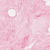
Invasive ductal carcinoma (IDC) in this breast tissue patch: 0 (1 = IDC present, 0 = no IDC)